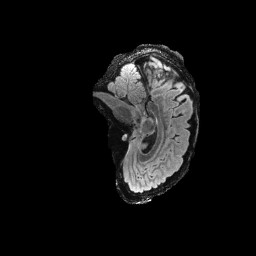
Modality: FLAIR
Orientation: sagittal
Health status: ill
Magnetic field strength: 3 T